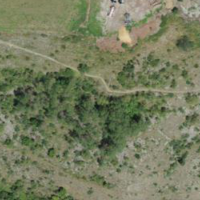
EUNIS habitat code: 23
Species observed at this site:
Amelanchier ovalis
Oedipoda caerulescens
Melampyrum arvense